Question: Any idea how I can customise the size of the left hand margin when in presentation mode?

On a 27" monitor this is absolutely huge!
I've had a look through the settings and couldn't find anything, any ideas?
Thanks for your time.
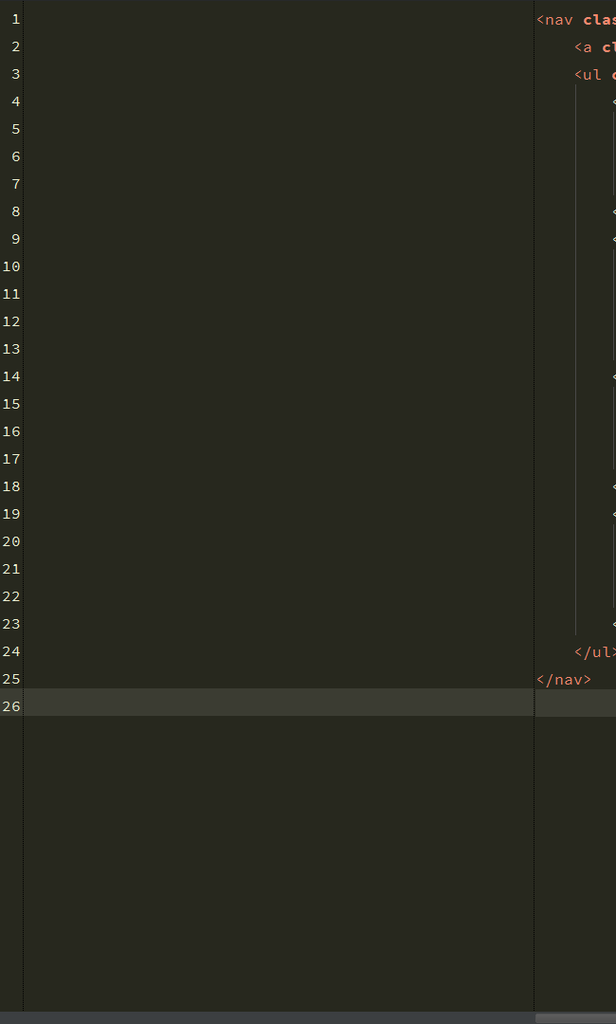
Answer: Known issue -- please vote/star/comment to get notified on progress (hopefully will be fixed for v8):
<URL>